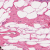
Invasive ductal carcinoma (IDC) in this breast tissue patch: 0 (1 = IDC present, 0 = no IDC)